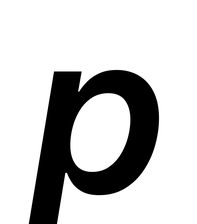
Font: Inter-Italic_SemiBold_Italic